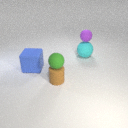
small green rubber sphere above small brown rubber cylinder